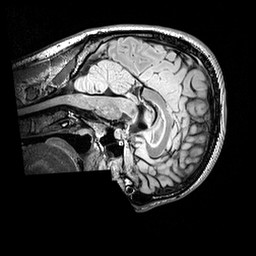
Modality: FLAIR
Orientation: sagittal
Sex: male
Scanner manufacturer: siemens
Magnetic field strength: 3 T
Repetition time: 5 s
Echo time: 0.395 s